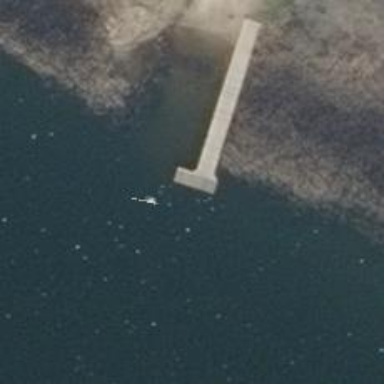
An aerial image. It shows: Man-made pier.